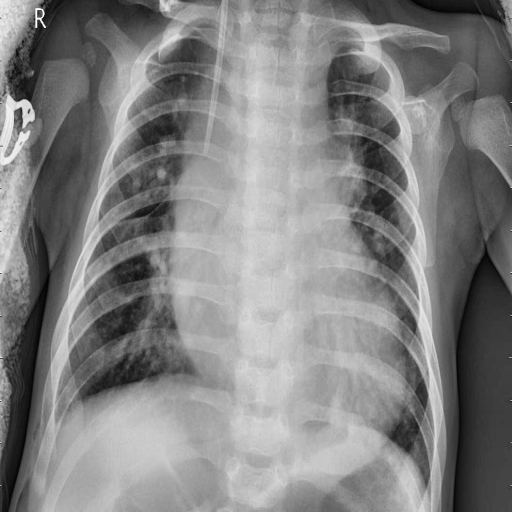
Finding: PNEUMONIA